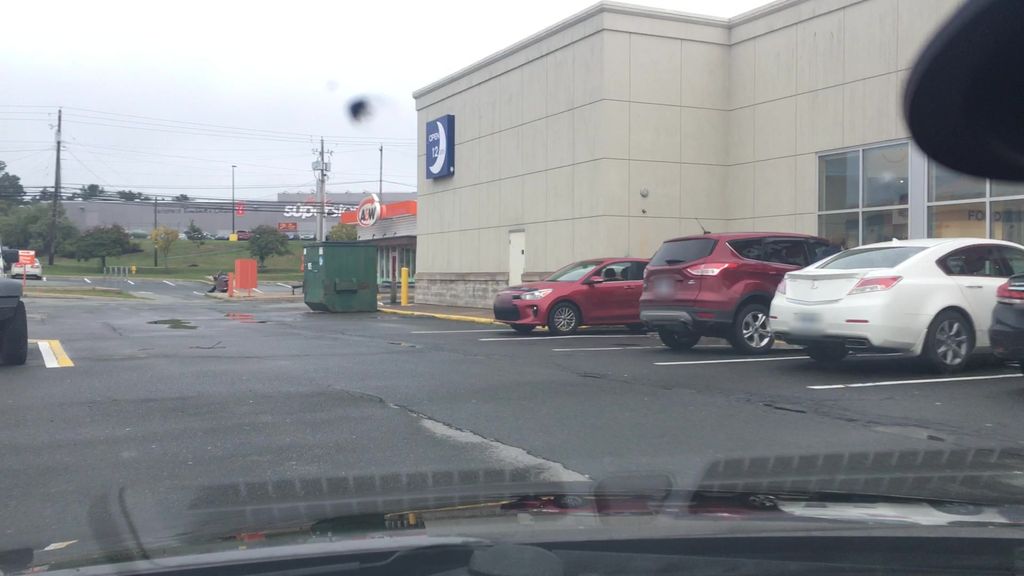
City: halifax